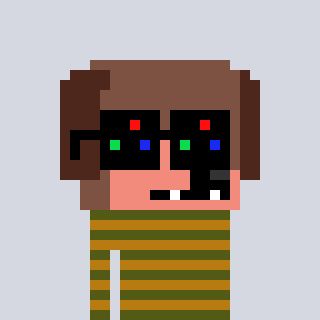
a pixel art character with square black sunglasses, a dog-shaped head and a gold-colored body on a cool background